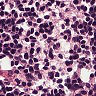
Metastatic tissue present: no